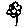
Label: flower